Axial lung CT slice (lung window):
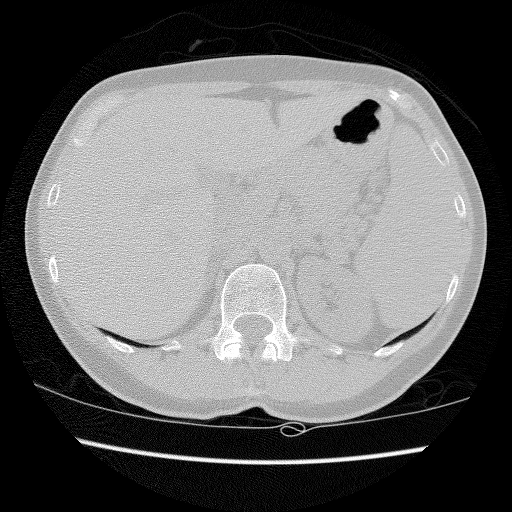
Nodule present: no